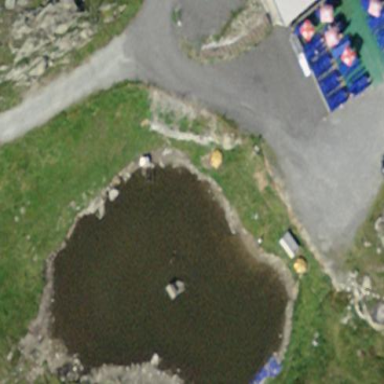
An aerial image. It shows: Pond with natural water.